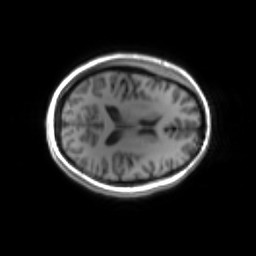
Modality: inplaneT1
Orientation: axial
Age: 32
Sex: female
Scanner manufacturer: siemens
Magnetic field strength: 3 T
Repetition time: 1.2 s
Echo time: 0.00251 s